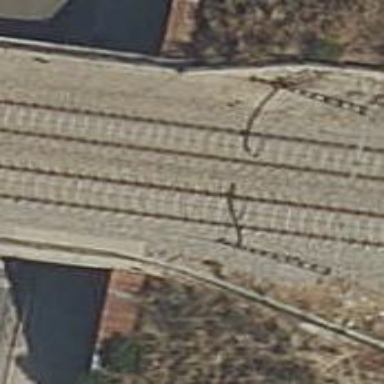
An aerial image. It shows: Bridge with electrified railway tracks featuring contact line.